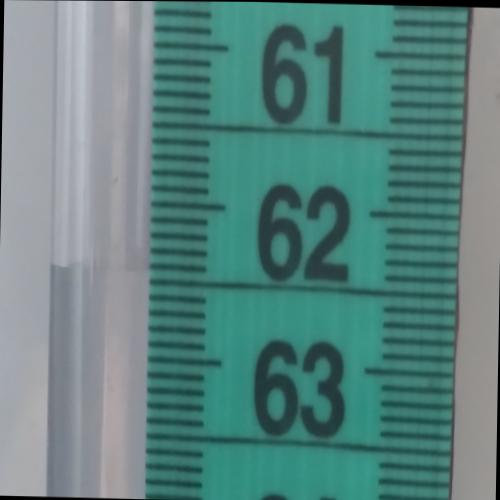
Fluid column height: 62.4 cm